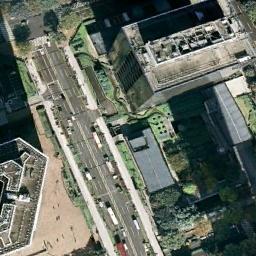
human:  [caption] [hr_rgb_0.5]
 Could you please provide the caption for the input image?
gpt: A commercial area with a high-rise building and some other buildings and a road goes through the commercial area .

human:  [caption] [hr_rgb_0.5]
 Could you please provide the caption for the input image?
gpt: In a business district there are several tall buildings of different shapes and several roads with many cars and many trees .

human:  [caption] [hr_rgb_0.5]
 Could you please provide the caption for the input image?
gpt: There are five cars on the road .

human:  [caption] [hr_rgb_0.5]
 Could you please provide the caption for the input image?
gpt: The commercial area is near the road with many cars .

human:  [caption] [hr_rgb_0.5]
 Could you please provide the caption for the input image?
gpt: There are some buildings along the street on a commercial area .